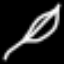
Label: leaf